Question: Can you help me with ABAP code (I make some simple logic for BW).
When data is appended to the table, it calculates the first row, but writes the result in the second, second to third, etc. And on the first row I have zero result.
What can it be? Can you help me, please, maybe I lost something in my code.

My code:
'''
FIELD-SYMBOLS: <ls_data> TYPE any,
<lv_plant> TYPE /BI0/OIPLANT.
TYPES: begin of ty_kpi_result,
plant type /BI0/OIPLANT,
mat_num_01(18) type n,
mat_num_02(18) type n,
END OF ty_kpi_result.
DATA: lt_result TYPE TABLE OF ty_kpi_result,
ls_result like LINE OF lt_result,
lv_count type i,
lv_plant_1 type /BI0/OIPLANT.
sort ct_data ASCENDING.
LOOP AT ct_data ASSIGNING <ls_data>.
ASSIGN COMPONENT 'PLANT' OF STRUCTURE <ls_data> to <lv_plant>.
* lv_count = lv_count + 1.
ls_result-plant = <lv_plant>.
IF lv_plant_1 = <lv_plant>.
lv_count = lv_count + 1.
ls_result-mat_num_01 = lv_count.
ELSE.
lv_count = 0.
lv_count = lv_count + 1.
APPEND ls_result to lt_result.
ENDIF.
lv_plant_1 = <lv_plant>.
ls_result-mat_num_01 = lv_count.
ENDLOOP.
'''
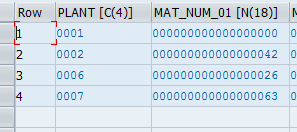
Answer: Found solution on SAP forum:
'''
FIELD-SYMBOLS: <ls_data> TYPE any,
<lv_plant> TYPE /bi0/oiplant.
TYPES: BEGIN OF ty_kpi_result,
plant TYPE /bi0/oiplant,
mat_num_01 TYPE i,
mat_num_02 TYPE i,
END OF ty_kpi_result.
DATA: lt_result TYPE sorted TABLE OF ty_kpi_result with UNIQUE KEY plant,
ls_result LIKE LINE OF lt_result,
lv_count TYPE i,
lv_plant_1 TYPE /bi0/oiplant.
SORT ct_data BY ('PLANT').
CLEAR ls_result.
LOOP AT ct_data ASSIGNING <ls_data>.
ASSIGN COMPONENT 'PLANT' OF STRUCTURE <ls_data> TO <lv_plant>.
IF <lv_plant> EQ ls_result-plant.
ADD 1 TO ls_result-mat_num_01.
ELSE.
IF ls_result-plant IS NOT INITIAL. " first record
APPEND ls_result TO lt_result.
ENDIF.
CLEAR ls_result.
ls_result-plant = <lv_plant>.
ls_result-mat_num_01 = 1.
ENDIF.
AT LAST. " last record
APPEND ls_result TO lt_result.
ENDAT.
ENDLOOP.
ENDMETHOD.
'''